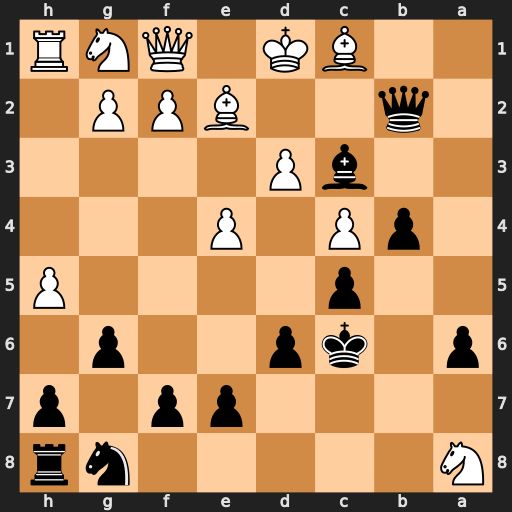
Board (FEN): N5nr/4pp1p/p1kp2p1/2p4P/1pP1P3/2bP4/1q2BPP1/2BK1QNR
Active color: b
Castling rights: -
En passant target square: -
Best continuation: Qb3#